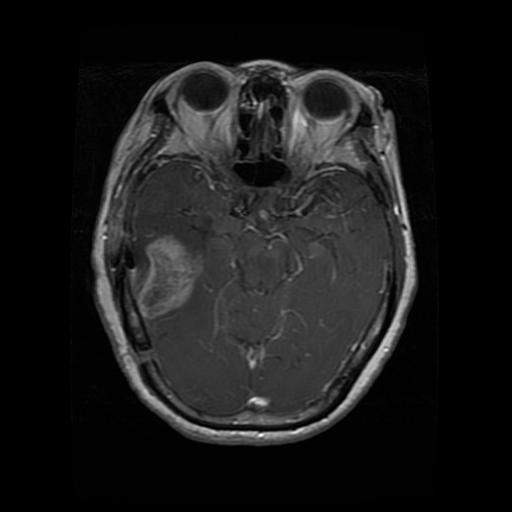
Label: glioma